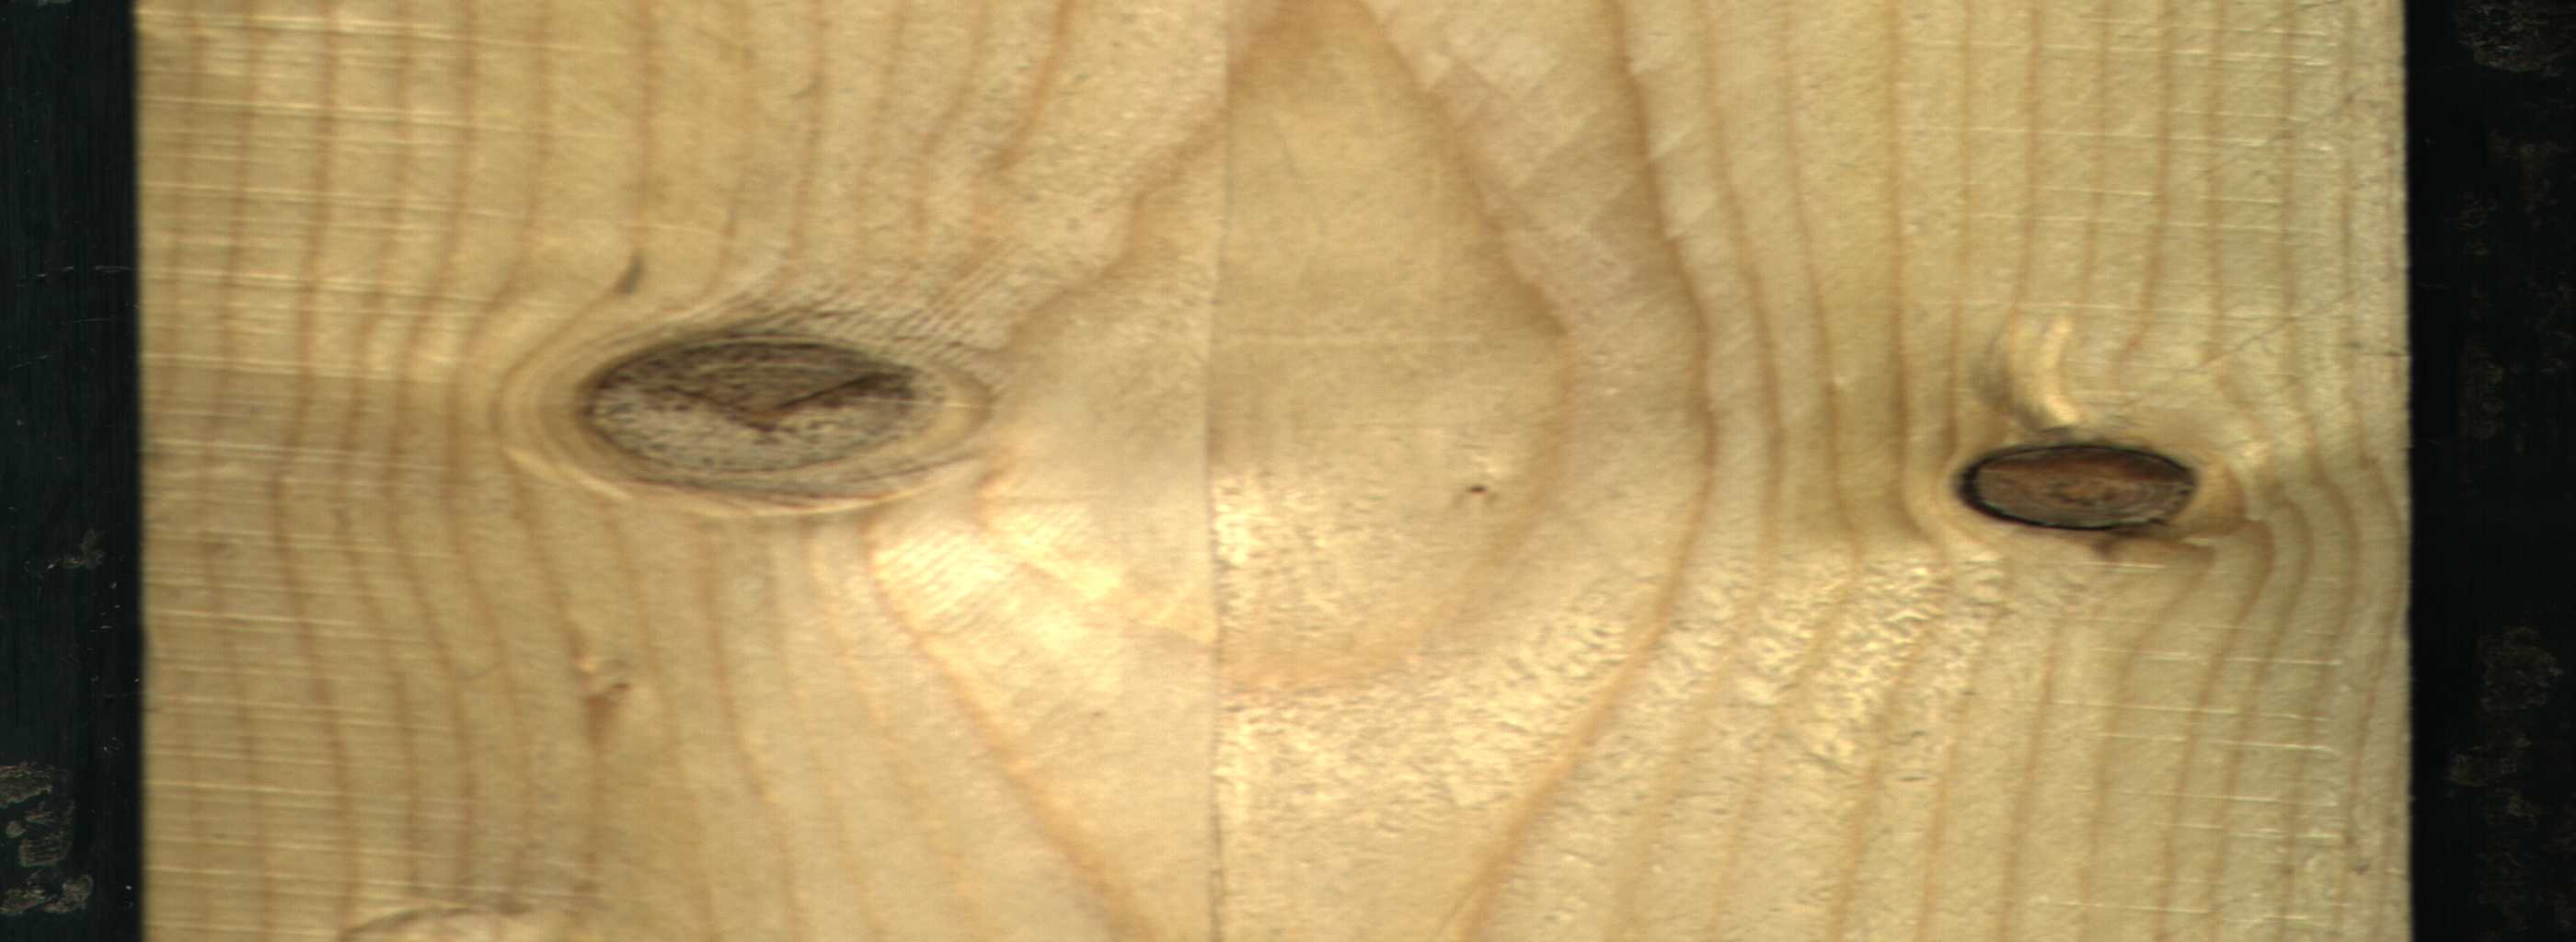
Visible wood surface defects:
knot_with_crack
Dead_Knot